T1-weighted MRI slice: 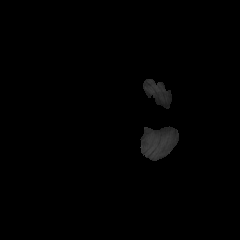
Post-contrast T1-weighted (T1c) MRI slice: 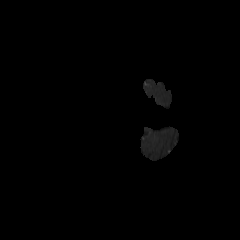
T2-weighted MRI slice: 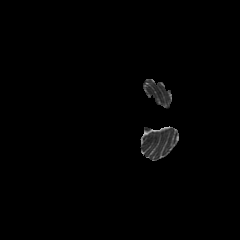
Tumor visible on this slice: no